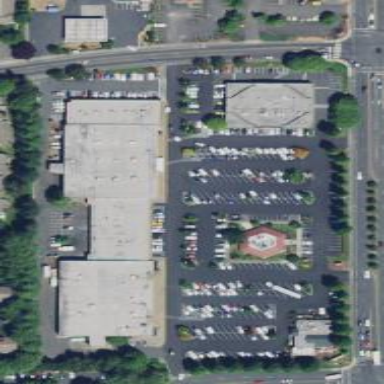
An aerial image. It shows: Retail area.